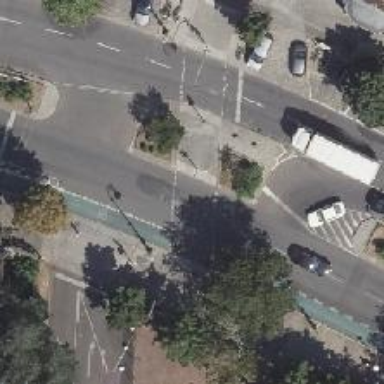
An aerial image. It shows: Footway located on traffic island.